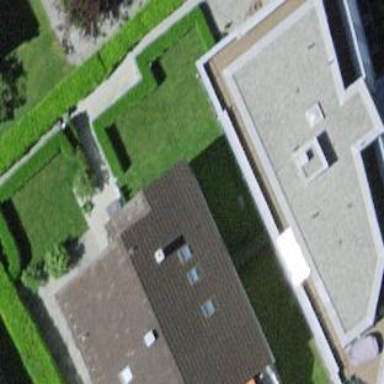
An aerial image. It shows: Building.